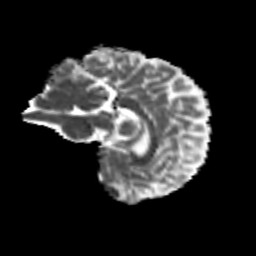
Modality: MD
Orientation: sagittal
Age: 33
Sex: female
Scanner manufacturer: siemens
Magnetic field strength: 3 T
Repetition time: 8.6 s
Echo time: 0.095 s